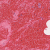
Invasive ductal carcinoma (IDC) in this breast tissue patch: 0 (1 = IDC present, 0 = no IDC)